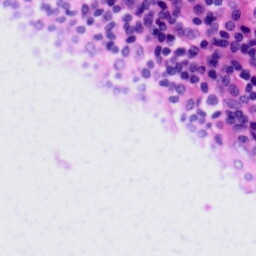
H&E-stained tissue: Tonsil